Question: I'm having a trouble getting my array content when using a declared variable as my array indexes shown below.

'''
$indexes = "[0][1][0][1]";
$code = $params["smv_code"].$indexes;
'''
this returns an "Array to string conversion error";
Note that the $indexes is dynamic depends on the "parent_0_1_0_1" params content of the array index.
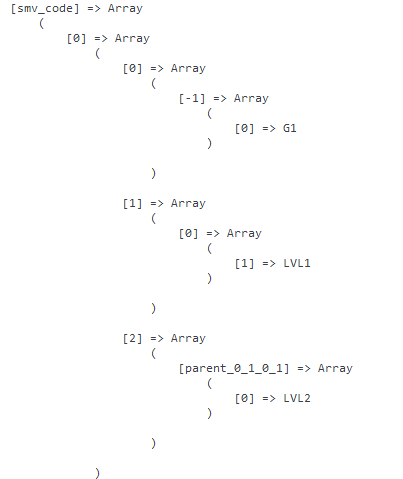
Answer: the '.' operator just does a <URL>.
I would suggest just traversing the array "manually" through interpreting the indexes yourself. Change the '$indexes' to '"0,1,0,1"' and do the following:
'''
$index_array = explode(',',$indexes)
$code = $params["smv_code"];
foreach($index_array as $i) {
$code=$code[$i];
}
'''
'$code' at the end should be the value you're looking for.